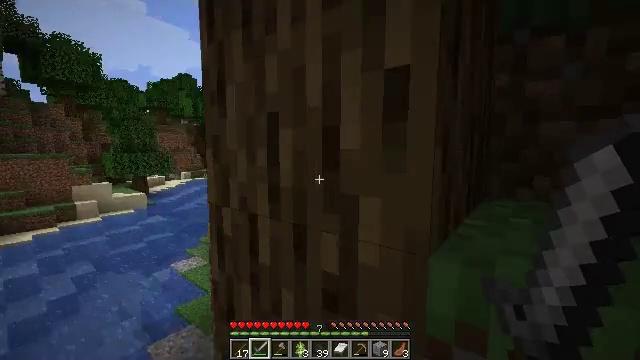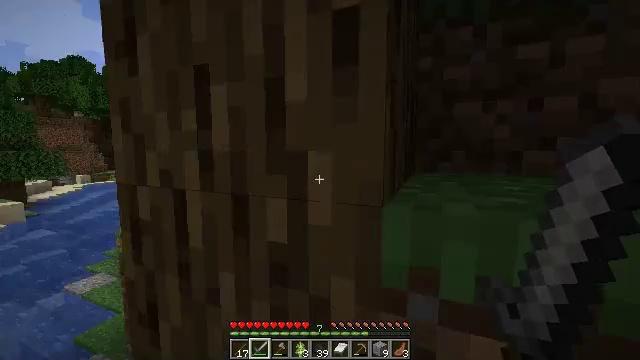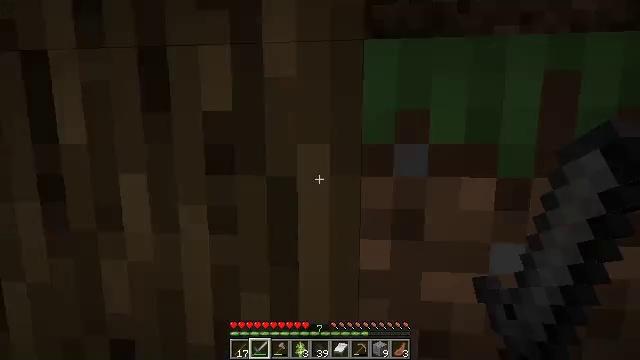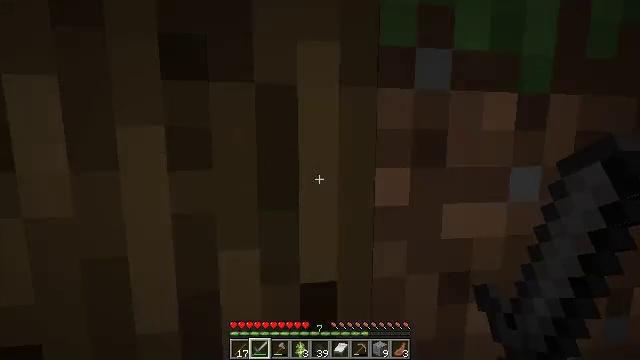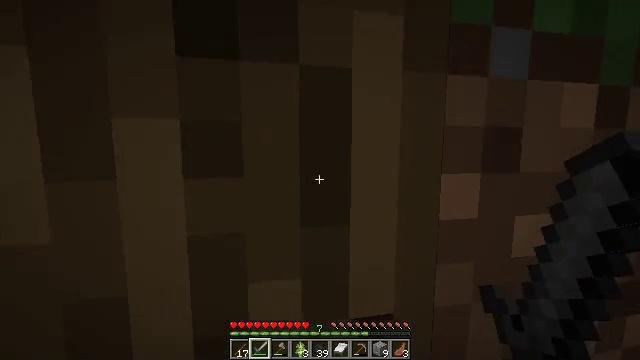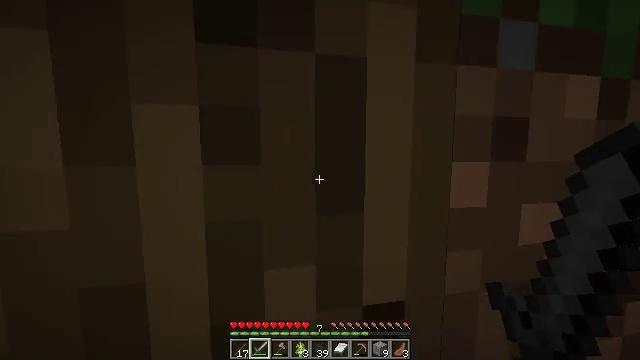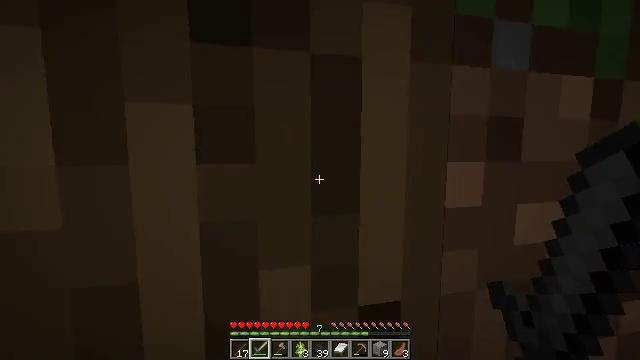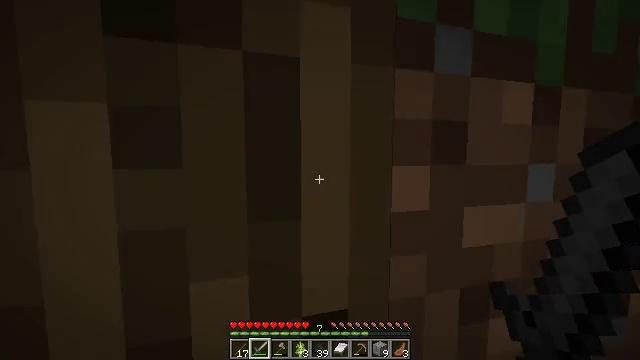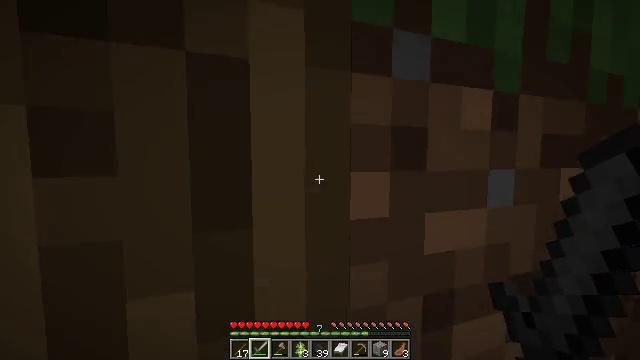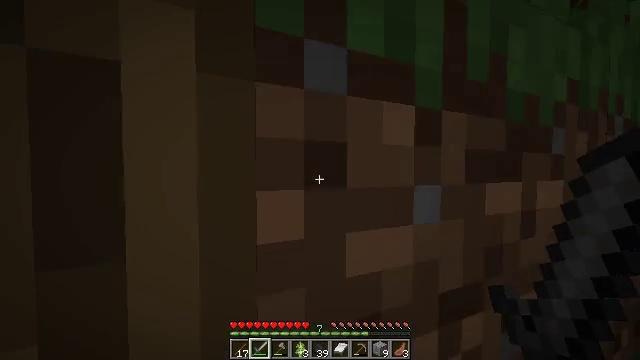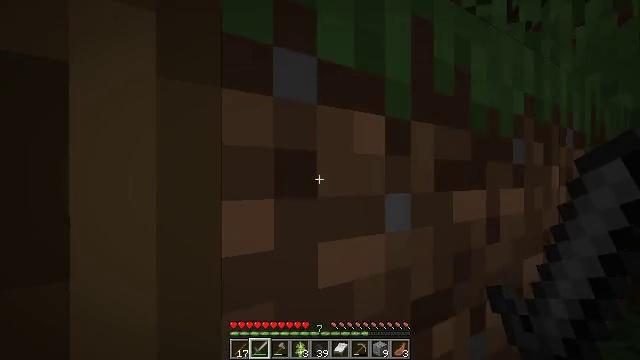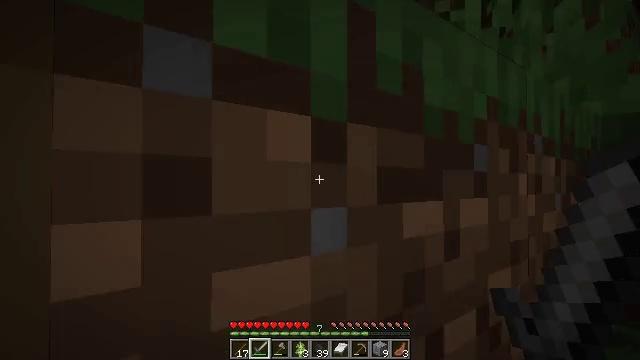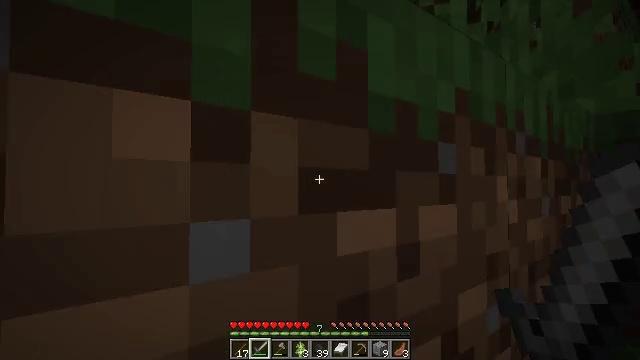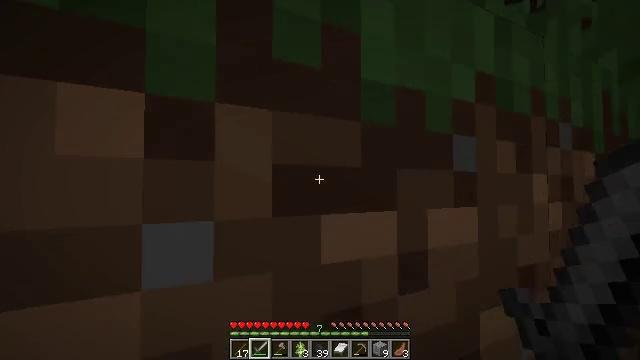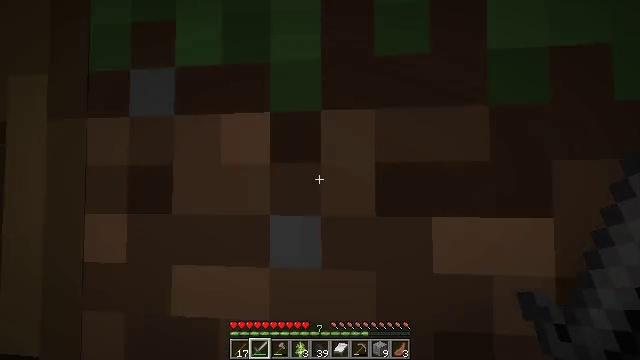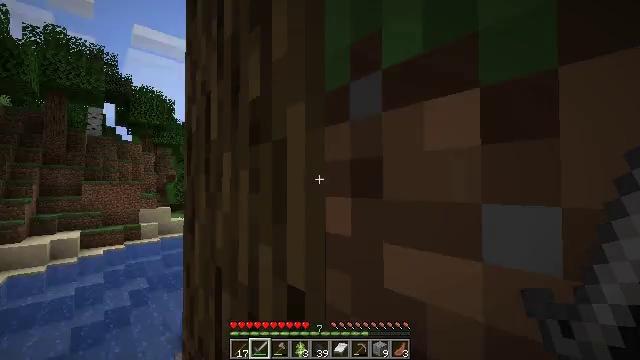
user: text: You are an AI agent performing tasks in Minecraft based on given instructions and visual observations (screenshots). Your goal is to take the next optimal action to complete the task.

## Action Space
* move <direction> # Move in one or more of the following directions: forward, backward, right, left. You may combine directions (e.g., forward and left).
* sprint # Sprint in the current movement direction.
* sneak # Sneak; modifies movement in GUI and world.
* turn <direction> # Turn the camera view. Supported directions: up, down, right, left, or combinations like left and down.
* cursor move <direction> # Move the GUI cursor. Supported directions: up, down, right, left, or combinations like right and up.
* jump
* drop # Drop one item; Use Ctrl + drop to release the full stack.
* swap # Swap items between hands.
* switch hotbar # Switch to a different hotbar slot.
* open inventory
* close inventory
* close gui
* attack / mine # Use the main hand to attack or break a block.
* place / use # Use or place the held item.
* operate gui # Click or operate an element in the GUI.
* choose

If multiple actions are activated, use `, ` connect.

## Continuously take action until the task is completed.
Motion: motion action
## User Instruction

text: Cut down the sugar cane stalks.
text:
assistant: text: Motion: move forward, turn right
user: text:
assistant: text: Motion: move forward, turn right
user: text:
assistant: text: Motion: move forward, turn right
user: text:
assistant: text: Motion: move forward, turn right
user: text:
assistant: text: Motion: move forward, turn right
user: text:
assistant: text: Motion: move forward
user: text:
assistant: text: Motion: move forward, turn right
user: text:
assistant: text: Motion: move forward, turn right
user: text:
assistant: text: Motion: move forward, turn right and up
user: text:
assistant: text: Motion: move forward, turn right and up
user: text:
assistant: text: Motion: move forward, turn right and up
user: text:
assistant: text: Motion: move forward
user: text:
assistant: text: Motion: move forward, turn left
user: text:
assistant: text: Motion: move forward, turn left
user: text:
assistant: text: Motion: move forward, turn left
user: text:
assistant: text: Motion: move forward, turn left
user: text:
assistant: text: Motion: move forward, turn left and down
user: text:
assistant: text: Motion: move forward, turn left and down
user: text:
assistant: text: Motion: move forward, turn left and down
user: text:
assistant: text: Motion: move forward, turn left and down
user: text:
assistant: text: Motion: move forward, turn left and down
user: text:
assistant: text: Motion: move forward
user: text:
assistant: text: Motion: move forward, turn right
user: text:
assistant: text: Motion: move forward, turn right
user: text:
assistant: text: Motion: move forward, turn right
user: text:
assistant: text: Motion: move forward, turn right
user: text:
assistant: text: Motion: move forward, turn right
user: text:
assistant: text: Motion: move forward, turn right
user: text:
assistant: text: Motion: move forward, turn right
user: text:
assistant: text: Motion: move forward, turn right